Question: I want to change text from the textview when I was click the next button. I have try this code but could not get right direction. would you please fix it.
'''
public class StringTestActivity extends ListActivity {
TextView t;
int count=0;
@Override
public void onCreate(Bundle savedInstanceState) {
super.onCreate(savedInstanceState);
setContentView(R.layout.main);
t=(TextView)findViewById(R.id.text);
Resources res = this.getResources();
final String[] capital = res.getStringArray(R.array.Cap);
//ArrayAdapter<String> n=new ArrayAdapter<String>(this, android.R.layout.simple_list_item_1,capital);
//setListAdapter(n);
Button next=(Button)findViewById(R.id.btnNext);
next.setOnClickListener(new OnClickListener() {
@Override
public void onClick(View v) {
if(count<capital.length-1)
t.setText(capital[count]);
count++;
}
});
'''
}
}
I have faced this error message.

main.xml
'''
<?xml version="1.0" encoding="utf-8"?>
<LinearLayout xmlns:android="http://schemas.android.com/apk/res/android"
android:orientation="vertical" android:layout_width="fill_parent"
android:layout_height="fill_parent">
<TextView android:id="@+id/list" android:layout_width="fill_parent"
android:layout_height="wrap_content" android:hint="text" />
<Button android:text="Next" android:id="@+id/btnNext"
android:layout_width="wrap_content" android:layout_height="wrap_content"> </Button>
</LinearLayout>
'''
res/string/array.xml
'''
<?xml version="1.0" encoding="utf-8"?>
<resources>
<string-array name="Cap">
<item>A</item>
<item>B</item>
<item>C</item>
<item>D</item>
</string-array>
</resources>
'''
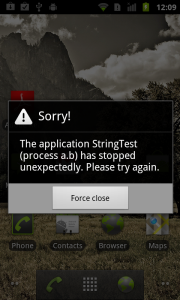
Answer: If you are not using ListView then implement not . So make this change
Also